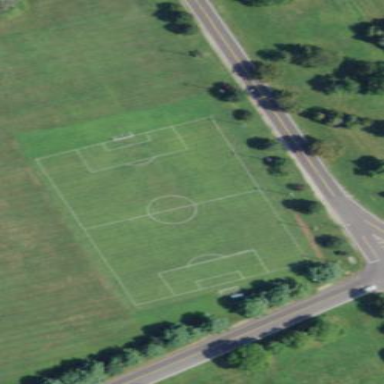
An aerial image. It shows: Soccer pitch for leisureland activities.